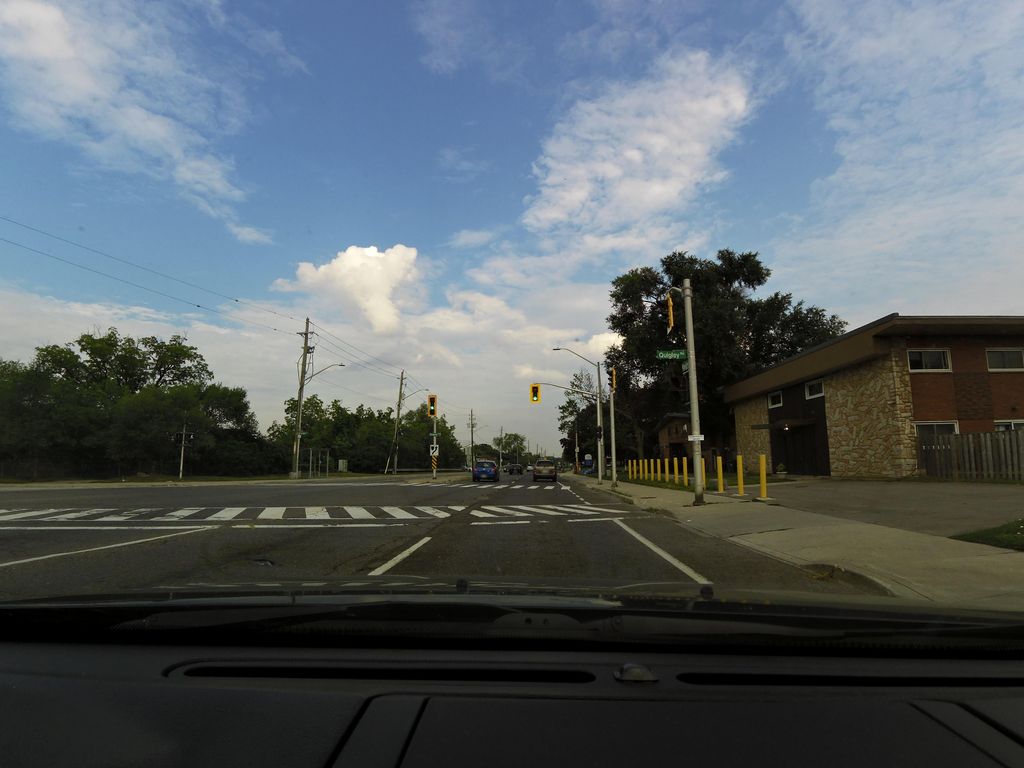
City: hamilton